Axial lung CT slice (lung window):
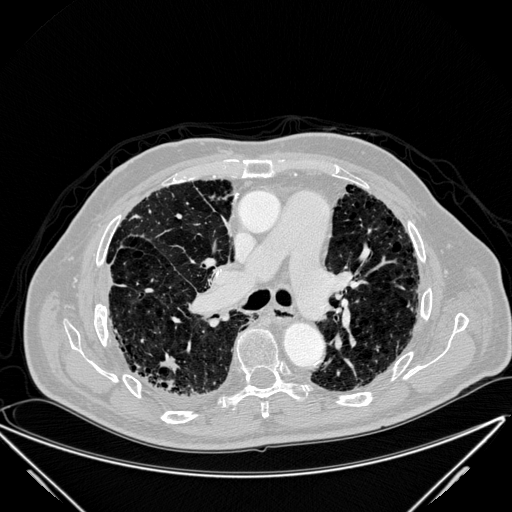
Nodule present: yes
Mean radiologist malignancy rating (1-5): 4.25